Field crop: tomato
Growth stage: 1
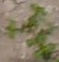
Species: portulaca